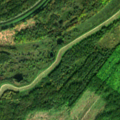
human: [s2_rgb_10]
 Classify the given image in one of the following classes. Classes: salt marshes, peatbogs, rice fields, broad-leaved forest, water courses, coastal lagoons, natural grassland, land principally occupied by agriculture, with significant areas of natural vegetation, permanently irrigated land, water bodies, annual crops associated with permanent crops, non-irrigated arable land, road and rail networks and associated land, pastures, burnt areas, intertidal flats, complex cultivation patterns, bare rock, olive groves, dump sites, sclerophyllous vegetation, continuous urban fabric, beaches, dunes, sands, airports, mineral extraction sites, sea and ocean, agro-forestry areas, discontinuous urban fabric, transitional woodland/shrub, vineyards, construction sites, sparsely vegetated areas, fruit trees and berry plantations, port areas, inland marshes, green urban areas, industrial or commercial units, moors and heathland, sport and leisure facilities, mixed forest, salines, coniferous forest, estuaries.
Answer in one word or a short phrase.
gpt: broad-leaved forest, inland marshes